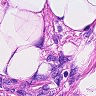
Metastatic tissue present: yes